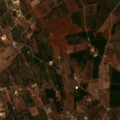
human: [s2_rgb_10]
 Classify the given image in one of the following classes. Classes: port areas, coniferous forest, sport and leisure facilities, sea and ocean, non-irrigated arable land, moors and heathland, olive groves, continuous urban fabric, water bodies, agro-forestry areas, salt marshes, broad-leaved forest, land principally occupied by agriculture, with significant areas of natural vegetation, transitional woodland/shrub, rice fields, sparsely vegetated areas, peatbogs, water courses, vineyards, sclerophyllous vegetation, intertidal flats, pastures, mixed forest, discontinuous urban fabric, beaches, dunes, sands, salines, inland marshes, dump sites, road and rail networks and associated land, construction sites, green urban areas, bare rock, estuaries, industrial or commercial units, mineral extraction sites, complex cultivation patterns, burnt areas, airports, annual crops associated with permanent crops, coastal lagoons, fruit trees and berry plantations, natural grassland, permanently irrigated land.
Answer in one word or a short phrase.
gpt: fruit trees and berry plantations, complex cultivation patterns